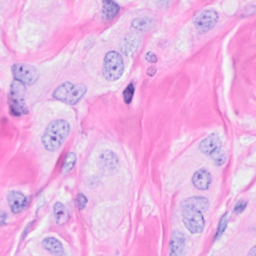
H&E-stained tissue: Breast